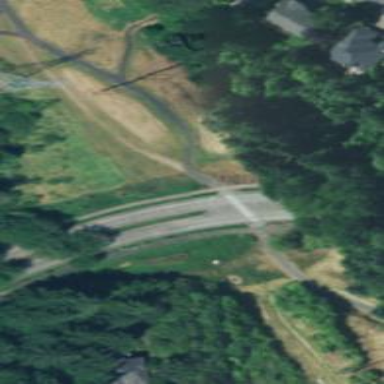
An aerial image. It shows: Marked road crossing.